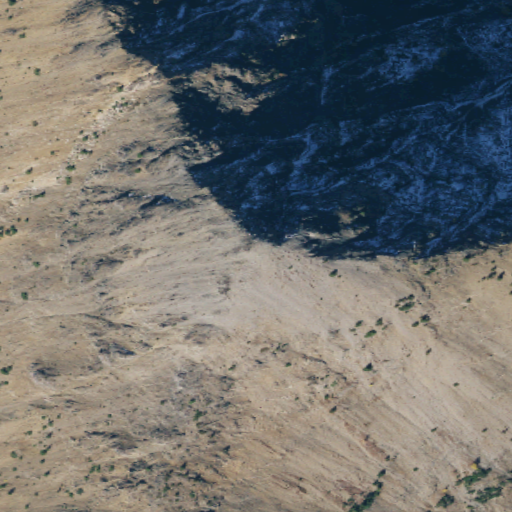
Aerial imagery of mountain in Washington named Robinson Peak containing barren land, grassland, and shrub